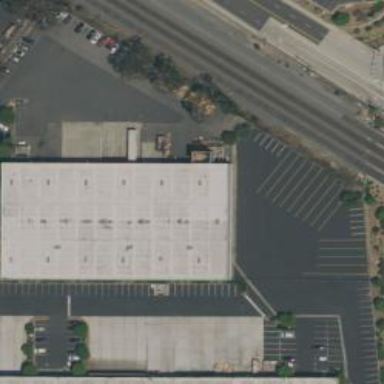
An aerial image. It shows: Warehouse.